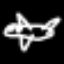
Label: airplane